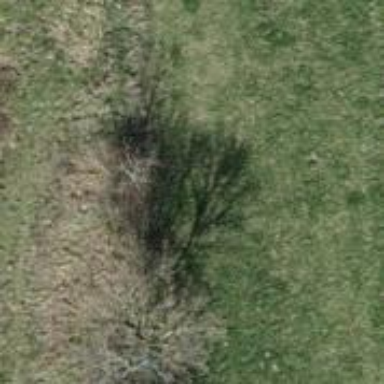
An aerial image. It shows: Row of trees in natural setting.